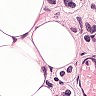
Metastatic tissue present: yes